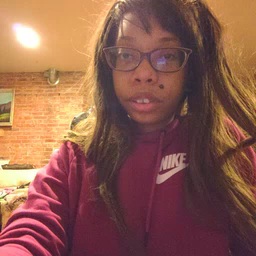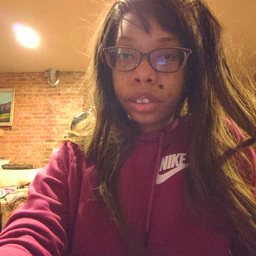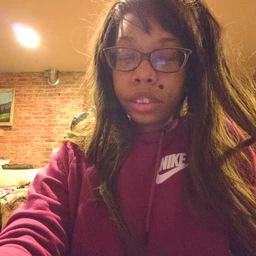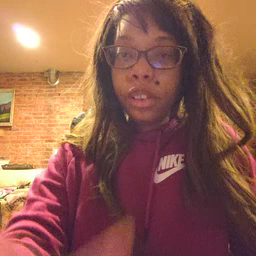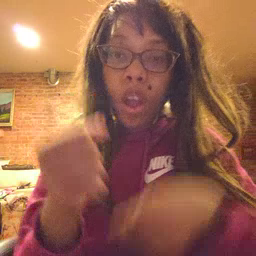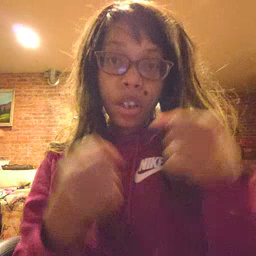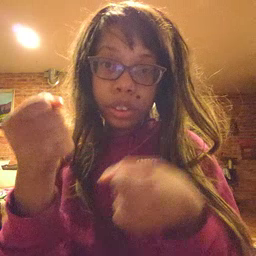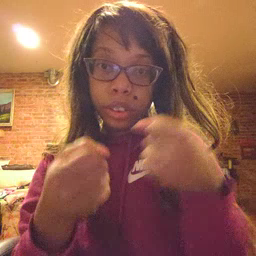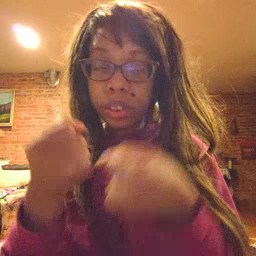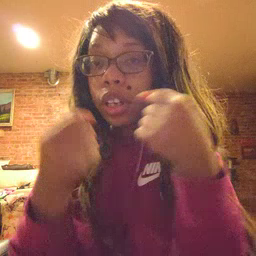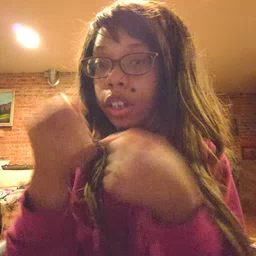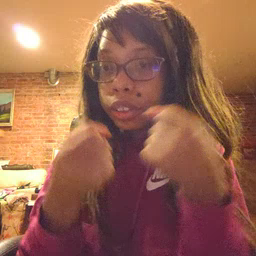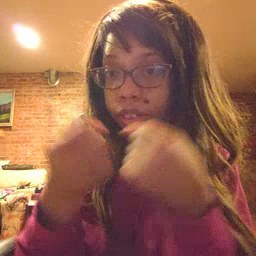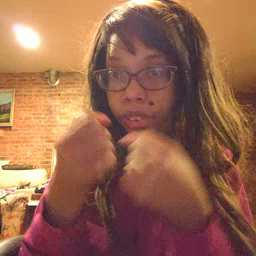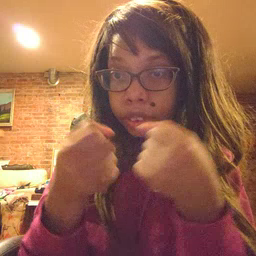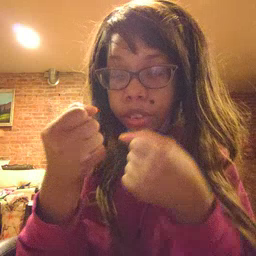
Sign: car